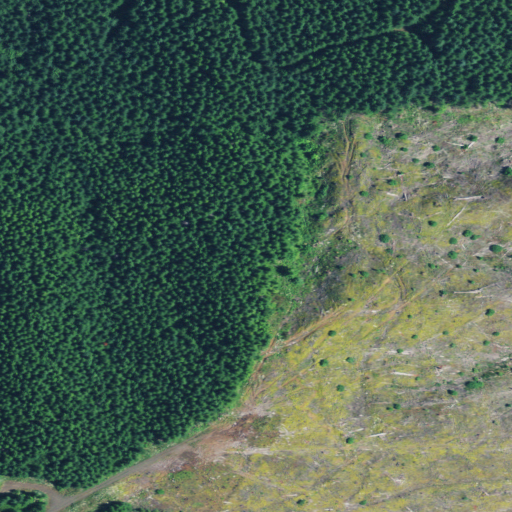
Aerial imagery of ridge(s) in Oregon named Mule Tail Ridge containing evergreen forest, grassland, and mixed forest